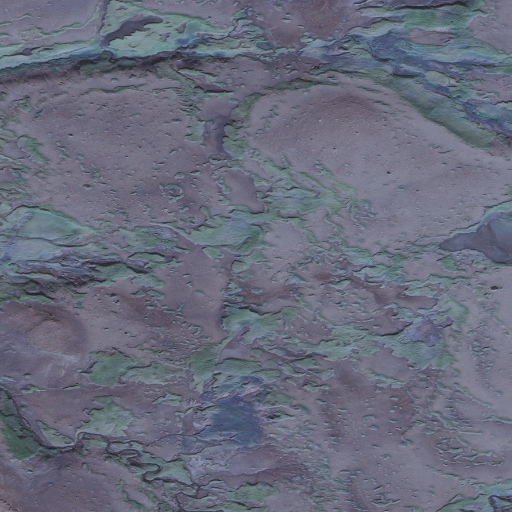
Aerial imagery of mountains in Alaska named Fender Hills containing only unknown